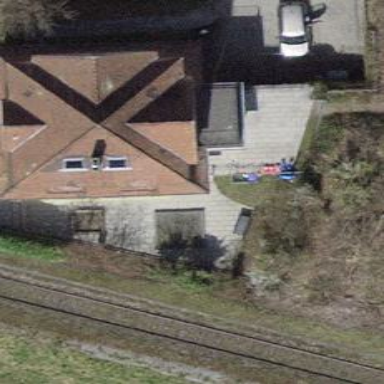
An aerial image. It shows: Kindergarten building.